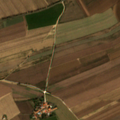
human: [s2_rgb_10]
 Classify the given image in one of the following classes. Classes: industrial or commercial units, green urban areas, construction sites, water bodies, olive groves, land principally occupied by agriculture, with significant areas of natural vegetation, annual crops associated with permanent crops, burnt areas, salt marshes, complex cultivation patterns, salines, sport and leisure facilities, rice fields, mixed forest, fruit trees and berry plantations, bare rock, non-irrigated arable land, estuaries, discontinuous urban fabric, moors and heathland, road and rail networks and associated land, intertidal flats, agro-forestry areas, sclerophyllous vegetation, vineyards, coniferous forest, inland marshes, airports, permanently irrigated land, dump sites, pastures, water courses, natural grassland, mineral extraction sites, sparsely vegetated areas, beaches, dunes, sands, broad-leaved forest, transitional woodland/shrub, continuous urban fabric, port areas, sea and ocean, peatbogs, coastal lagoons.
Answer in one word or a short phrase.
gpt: permanently irrigated land, complex cultivation patterns